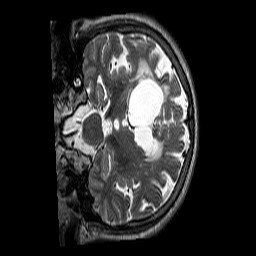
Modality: T2w
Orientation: coronal
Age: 54
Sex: female
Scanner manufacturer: siemens
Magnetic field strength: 3 T
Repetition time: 3.2 s
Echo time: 0.213 s